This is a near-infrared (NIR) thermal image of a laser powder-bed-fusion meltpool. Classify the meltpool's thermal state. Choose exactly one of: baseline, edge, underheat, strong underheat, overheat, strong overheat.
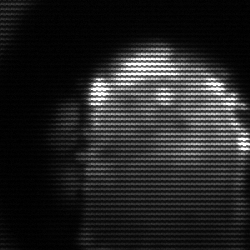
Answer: baseline